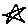
Label: star